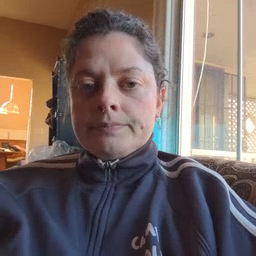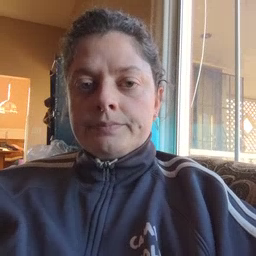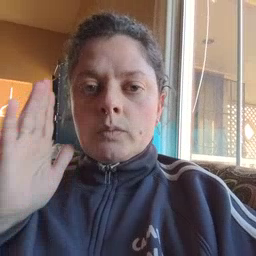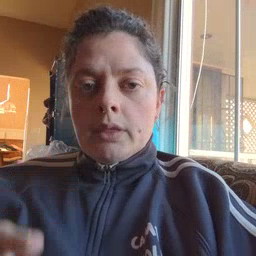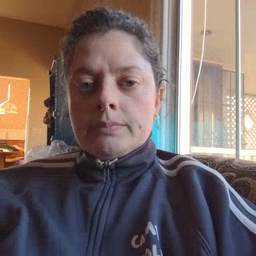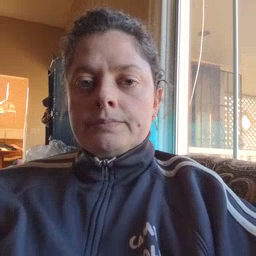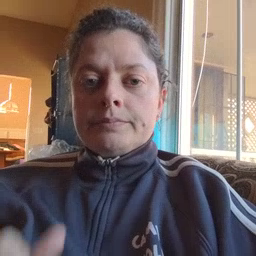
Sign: will